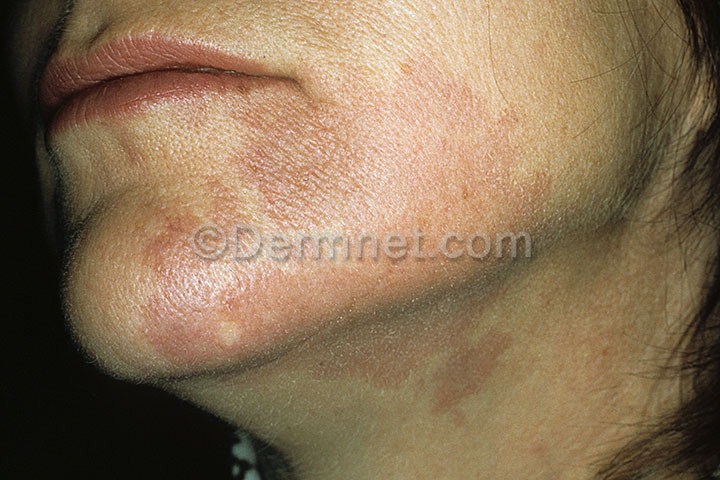
Disease: Vascular Tumors